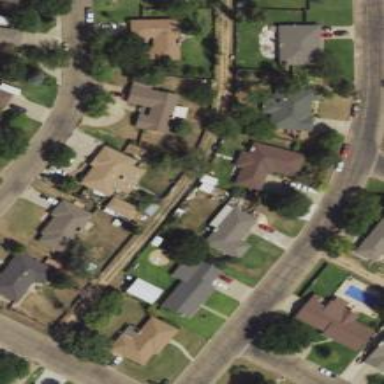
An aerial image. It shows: Alley classified as service road.